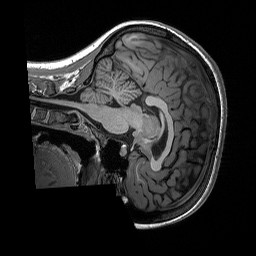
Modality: T1w
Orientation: sagittal
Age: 28
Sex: female
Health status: healthy
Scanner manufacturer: siemens
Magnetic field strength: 3 T
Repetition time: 2.3 s
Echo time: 0.00298 s